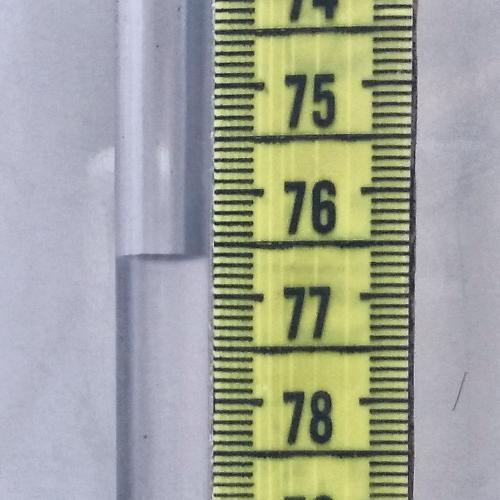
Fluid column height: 76.6 cm